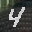
Label: 4